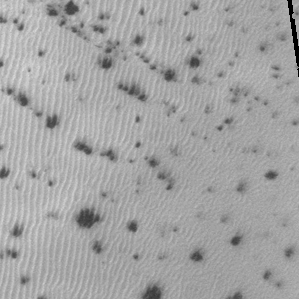
Label: frost